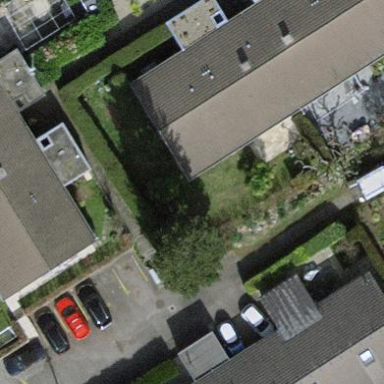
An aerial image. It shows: Garden surrounded by fence.